Question: Am working on a time sheet application with struts 1.2 and implementing jquery inside it. would appreciate greatly if i could get reply quickly ... am in learning curve in both jquery and struts ...
> Requirement is this :
On the (+) button insert a row which populates dynamically and has two timepickers in it one used for determining timefrom, the other timeto, based on which duration is to be calculated. before clicking on (-) button user needs to check atleast one row for deleting that record. below are the screen shots.... the timepicker plugin i used is trentrichardson's. is this possible using jtable ? or jqgrid too ?? guys advise ...

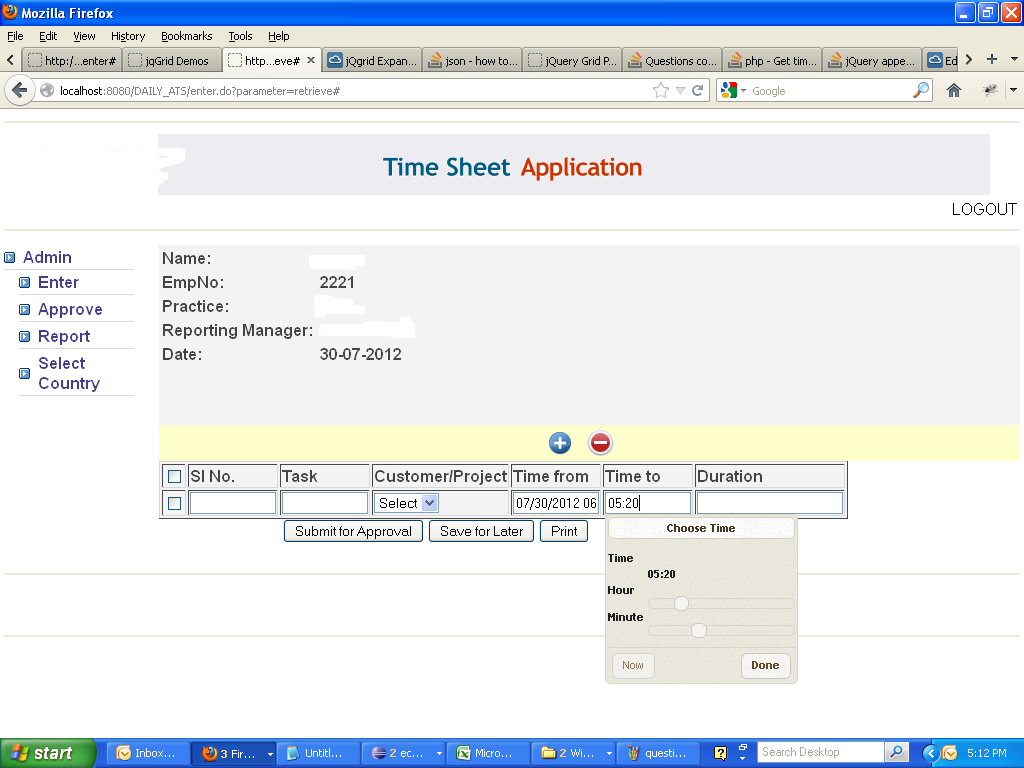
Answer: i worked it around using some of the ideas from the other users. from a newbie on struts and java perspective i found that in struts tag library id and class are given as styleId and styleClass respectively.
eg:
is written as :-
Though am still interested in knowing whether the below can be corrected further ...
<URL>
any advise will be greatly appreciated... thanks! :)